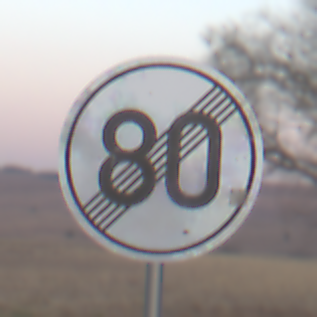
Verkehrszeichen: EndeGeschwindigkeit80
Umgebung: Outdoor, Nature
Tageszeit: SunriseSunset
Wetter: Clear
Licht: Natural
Jahreszeit: Winter
Kontrast: LowContrast